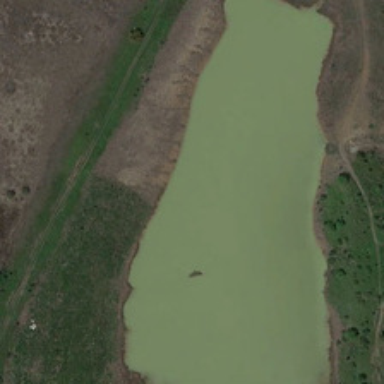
Some green plants and barelands are around an irregular pond .